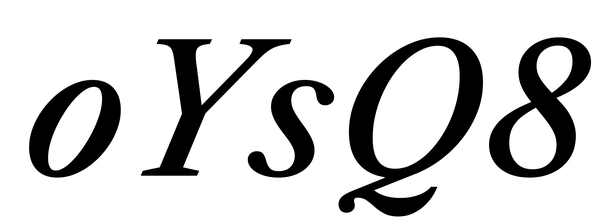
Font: LibreCaslonText-Italic_Medium_Italic